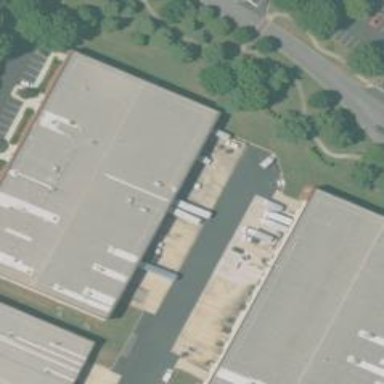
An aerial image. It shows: Commercial building.